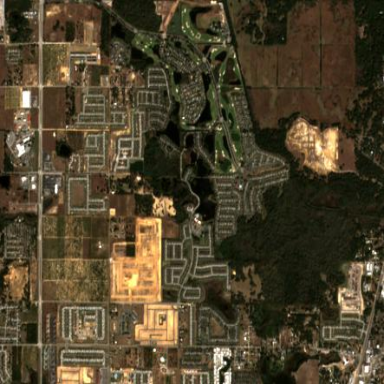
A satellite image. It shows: Golf course.